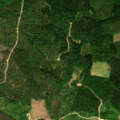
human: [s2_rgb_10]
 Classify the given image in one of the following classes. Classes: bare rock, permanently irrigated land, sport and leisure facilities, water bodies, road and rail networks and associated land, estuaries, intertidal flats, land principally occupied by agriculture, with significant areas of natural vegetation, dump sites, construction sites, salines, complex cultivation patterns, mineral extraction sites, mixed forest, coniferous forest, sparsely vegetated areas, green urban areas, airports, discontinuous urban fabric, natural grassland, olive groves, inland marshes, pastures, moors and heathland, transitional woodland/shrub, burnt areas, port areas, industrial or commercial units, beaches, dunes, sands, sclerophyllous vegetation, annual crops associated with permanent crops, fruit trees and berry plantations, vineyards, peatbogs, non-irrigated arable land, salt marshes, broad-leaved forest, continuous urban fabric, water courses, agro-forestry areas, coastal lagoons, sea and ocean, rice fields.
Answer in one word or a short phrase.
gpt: coniferous forest, mixed forest